Question: I have a 'FlowLayoutPanel' in my Windows Forms Application, which I use for storing movie fanarts and titles, now what I am looking for is a method to search for existing items in the 'FlowLayoutPanel'. This is my GUI:

In the 'Search movies...' box, I want the 'TextChanged' event to show only movies the movie labels related to the search input.
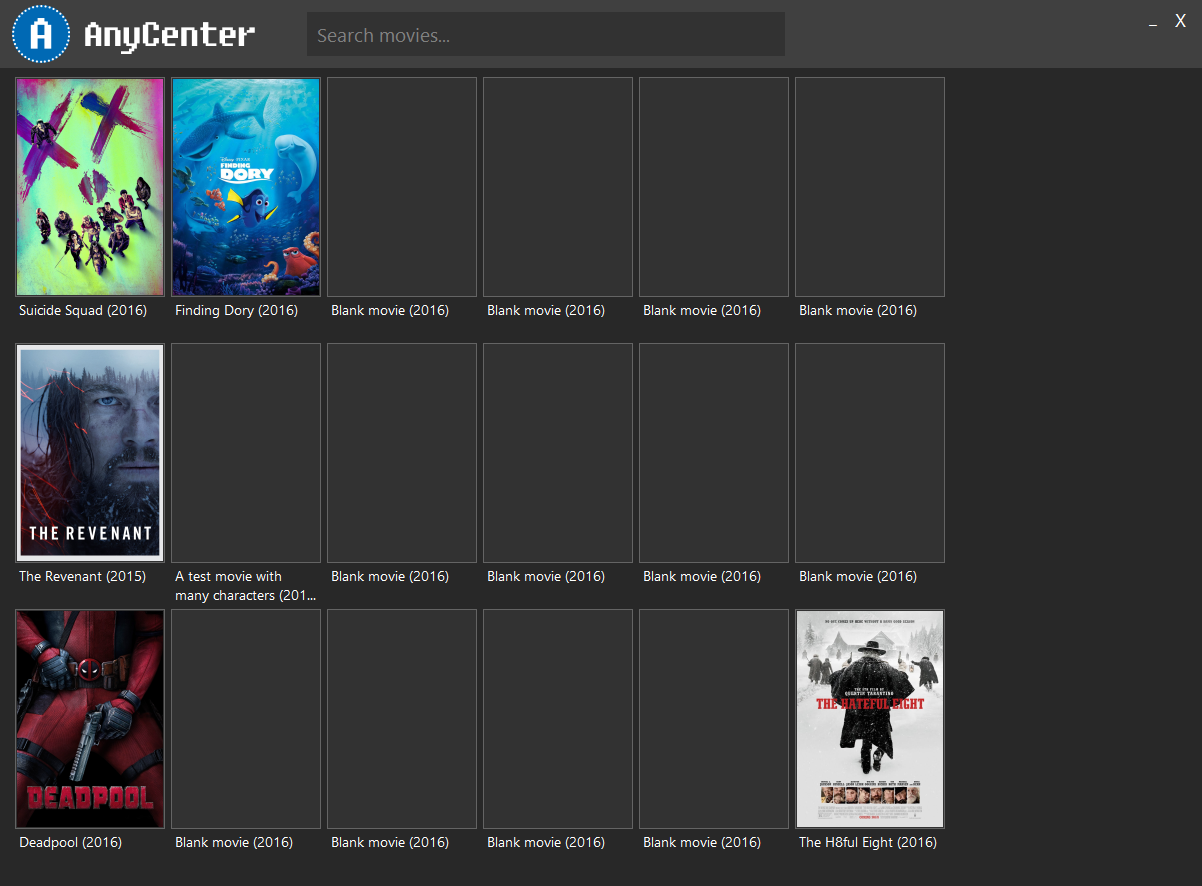
Answer: '''
foreach (Control c in myFlowLayoutPanel.Controls)
{
if (!c.Property.Text.ToLower().Contains(searchBox.Text.ToLower()))
{
myFlowLayoutPanel.Controls.Remove(c);
}
}
'''
This will loop through the children of the panel - you can check some property against the search term and remove the child if it doesn't contain the search term.
EDIT: Based on your comment, it looks like you are getting matches only on your labels, so your pictures are going away. The way that I would approach that is to create a UserControl that holds both the image and a label (Right-click your project - Add - UserControl - give it a name). Use the designer to add a PictureBox and a Label (or whatever controls you are already using). Your code behind for the UserControl would look something like this:
'''
public partial class Movie : UserControl
{
public string Title { get; set; } // for easy matching
public Movie()
{
InitializeComponent();
}
public Movie(Image thumbnail, string title) // use this constructor to make your movie tiles
{
InitializeComponent();
pictureBox1.Image = thumbnail;
label1.Text = title;
Title = title;
}
}
'''
For each movie, you can create an instance of your new custom UserControl by passing in the thumbnail image and the title and then add the entire UserControl to your FlowLayoutPanel. Now you can keep or remove the entire UserControl depending on whether the Title property matches. Your foreach loop changes to this:
'''
foreach (Control c in flp.Controls)
{
// Check if the control is one of your custom UserControls:
if (c.GetType() == typeof(Movie))
{
// since it is a "Movie", it is safe to cast it:
Movie movie = (Movie)c;
if (!movie.Title.ToLower().Contains(searchBox.Text.ToLower()))
{
flp.Controls.Remove(c); // remove or keep both the image and text
}
}
}
'''